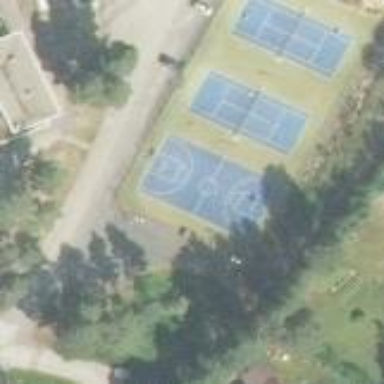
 located on pitch designated for leisure land."